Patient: sex M, age 38
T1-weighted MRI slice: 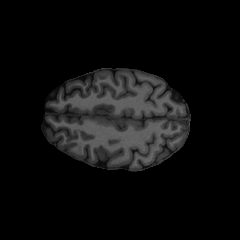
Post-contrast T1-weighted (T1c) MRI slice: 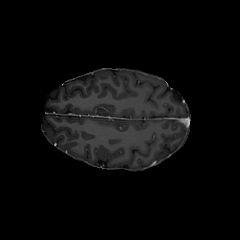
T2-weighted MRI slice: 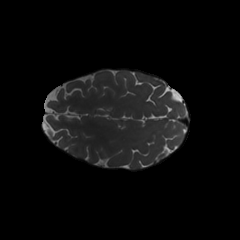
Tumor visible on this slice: no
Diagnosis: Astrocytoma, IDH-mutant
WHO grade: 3